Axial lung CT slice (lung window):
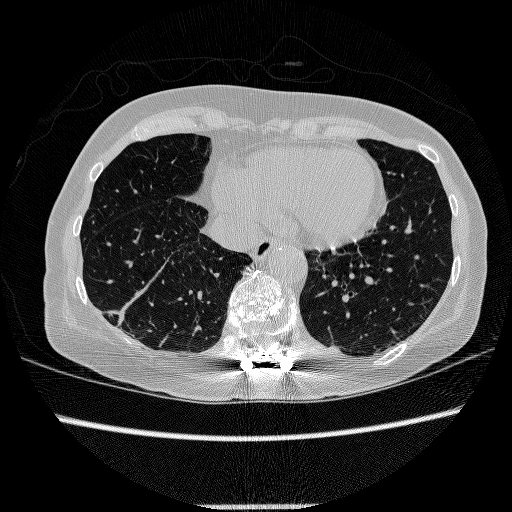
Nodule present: no